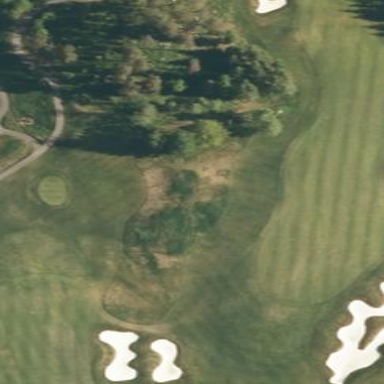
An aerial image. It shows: Grassy area designated as golf fairway.